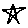
Label: star